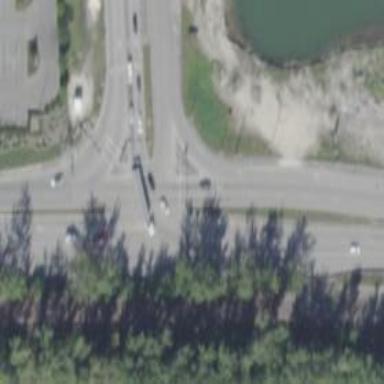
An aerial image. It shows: Crossing with marked lines on the road.